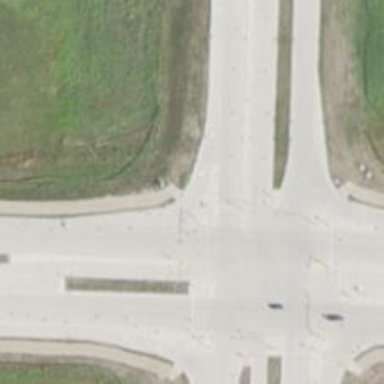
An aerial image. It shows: Tertiary link road.